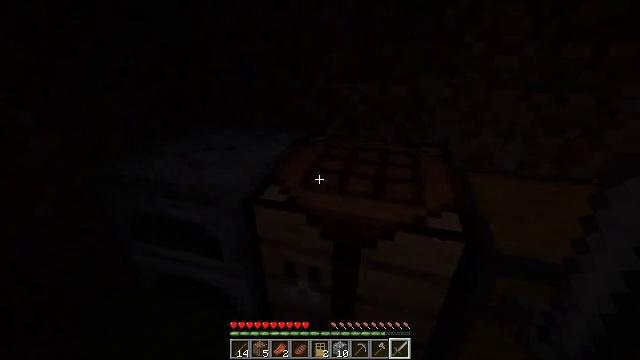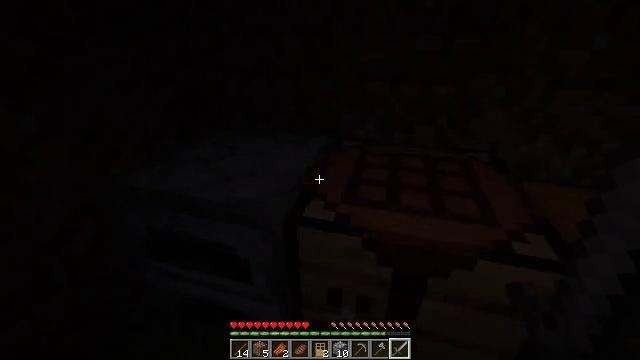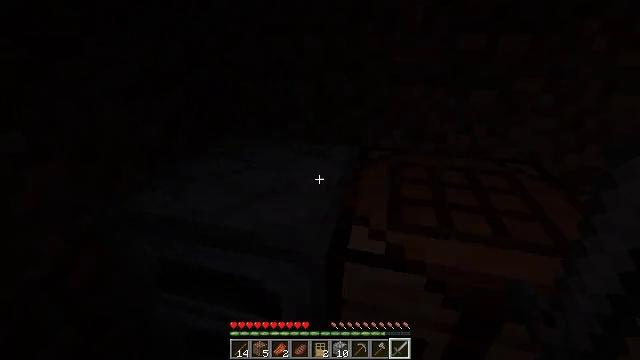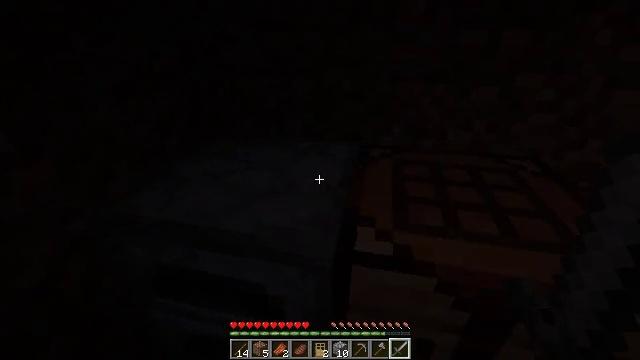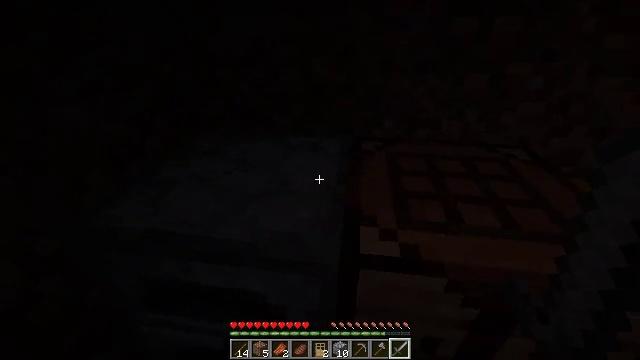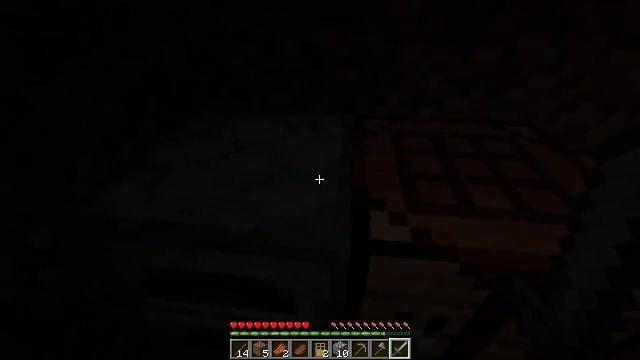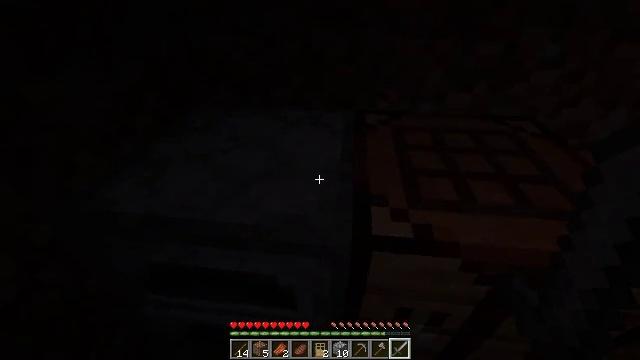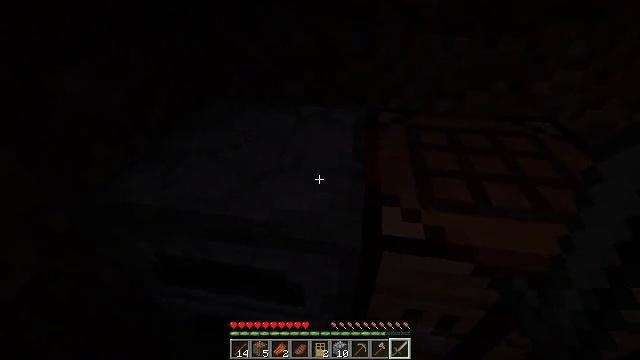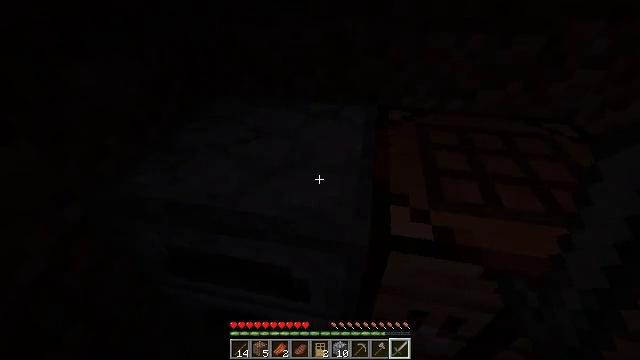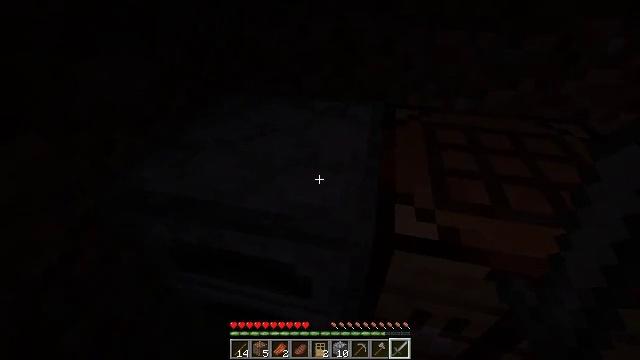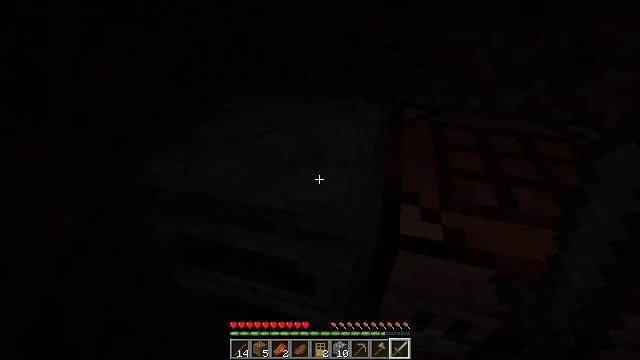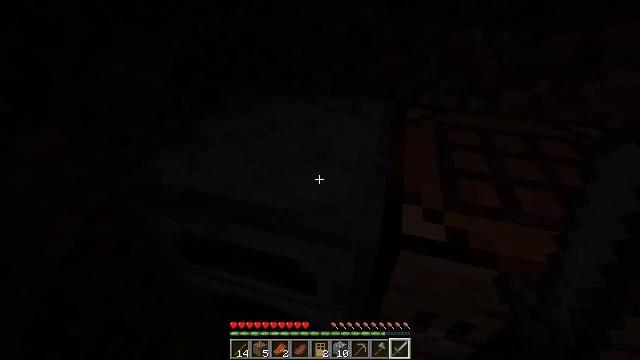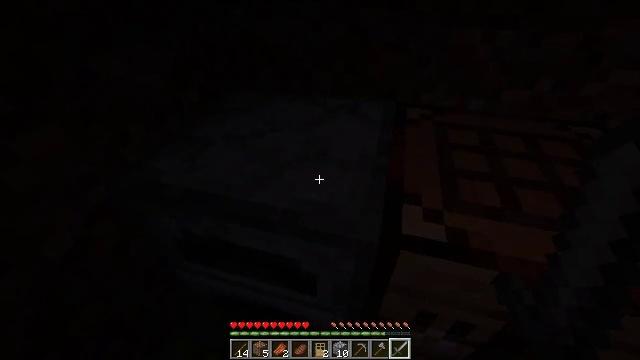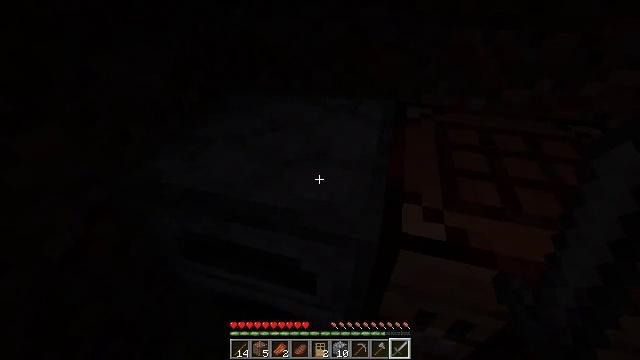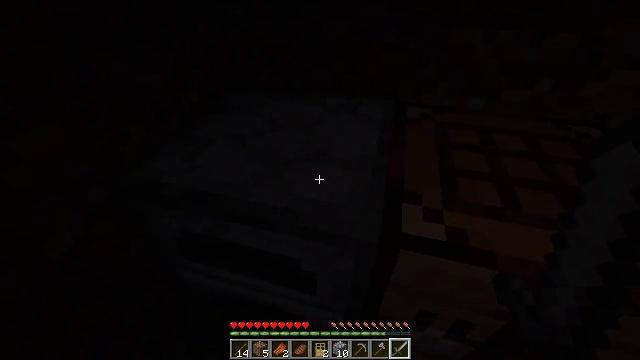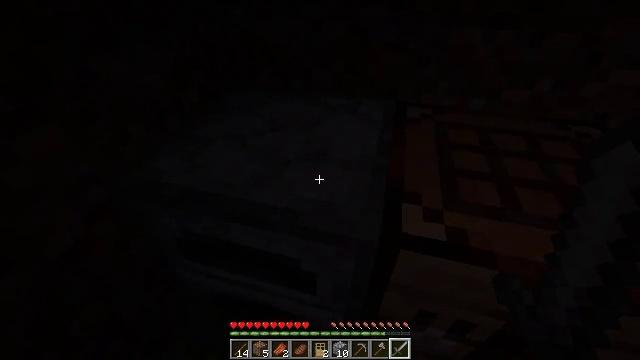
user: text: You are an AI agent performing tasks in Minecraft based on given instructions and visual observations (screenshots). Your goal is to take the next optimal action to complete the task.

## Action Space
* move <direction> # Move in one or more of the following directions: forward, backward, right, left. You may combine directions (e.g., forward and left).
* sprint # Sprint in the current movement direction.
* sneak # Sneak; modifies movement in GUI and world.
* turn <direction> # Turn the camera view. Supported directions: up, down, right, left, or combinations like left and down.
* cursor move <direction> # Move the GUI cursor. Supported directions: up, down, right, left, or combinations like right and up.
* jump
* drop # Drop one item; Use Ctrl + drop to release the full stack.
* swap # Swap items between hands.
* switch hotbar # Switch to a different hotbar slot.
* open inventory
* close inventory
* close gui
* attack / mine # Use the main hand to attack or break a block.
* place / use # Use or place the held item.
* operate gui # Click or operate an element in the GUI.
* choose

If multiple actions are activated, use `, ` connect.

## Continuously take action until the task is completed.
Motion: motion action
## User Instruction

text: Combine sticks and cobblestone to craft a stone hoe.
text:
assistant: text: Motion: move forward and move left
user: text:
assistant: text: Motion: move forward and move left, turn right
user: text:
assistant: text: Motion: turn right
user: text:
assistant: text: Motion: turn right and down
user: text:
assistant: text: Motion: turn right and down
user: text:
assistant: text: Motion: turn down
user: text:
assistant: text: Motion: turn left
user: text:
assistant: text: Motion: turn left
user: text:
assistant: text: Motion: turn left
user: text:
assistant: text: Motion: turn left
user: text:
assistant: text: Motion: no_op
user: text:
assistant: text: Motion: no_op
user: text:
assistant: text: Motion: no_op
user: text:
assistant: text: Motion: no_op
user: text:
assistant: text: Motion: no_op
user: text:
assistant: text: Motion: no_op
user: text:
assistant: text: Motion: no_op
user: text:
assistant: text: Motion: turn right and down
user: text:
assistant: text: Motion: turn right and down
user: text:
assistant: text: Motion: turn right
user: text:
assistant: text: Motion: no_op
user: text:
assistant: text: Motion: no_op
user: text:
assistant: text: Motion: turn up
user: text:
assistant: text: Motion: no_op
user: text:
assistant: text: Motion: no_op
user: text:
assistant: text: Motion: no_op
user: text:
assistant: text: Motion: no_op
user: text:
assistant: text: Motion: no_op
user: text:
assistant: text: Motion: no_op
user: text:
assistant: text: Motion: turn left